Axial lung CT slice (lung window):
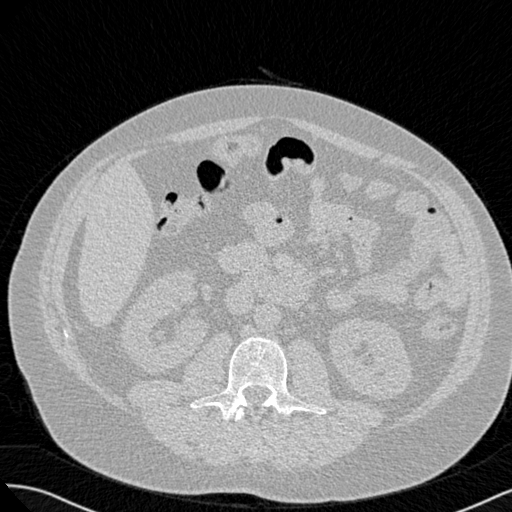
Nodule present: no